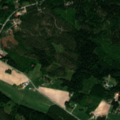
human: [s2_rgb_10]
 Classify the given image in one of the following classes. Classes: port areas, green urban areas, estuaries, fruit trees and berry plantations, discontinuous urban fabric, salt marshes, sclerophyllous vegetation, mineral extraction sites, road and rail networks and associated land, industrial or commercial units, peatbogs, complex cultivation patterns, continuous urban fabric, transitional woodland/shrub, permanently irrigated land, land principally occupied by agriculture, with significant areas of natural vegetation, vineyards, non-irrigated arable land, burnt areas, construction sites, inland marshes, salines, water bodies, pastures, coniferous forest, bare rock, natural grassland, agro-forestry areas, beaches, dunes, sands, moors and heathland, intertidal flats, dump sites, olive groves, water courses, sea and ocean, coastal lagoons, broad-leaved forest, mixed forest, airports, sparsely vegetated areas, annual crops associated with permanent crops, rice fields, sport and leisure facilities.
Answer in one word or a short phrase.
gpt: discontinuous urban fabric, non-irrigated arable land, coniferous forest, mixed forest